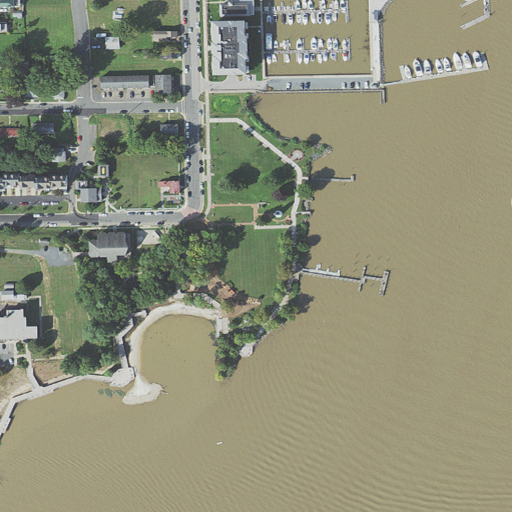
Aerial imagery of cape in Maryland named Concord Point containing open water, medium intensity development, low intensity development, herbaceous wetlands, open development, high intensity development, and grassland